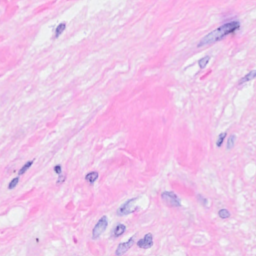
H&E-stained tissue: Breast